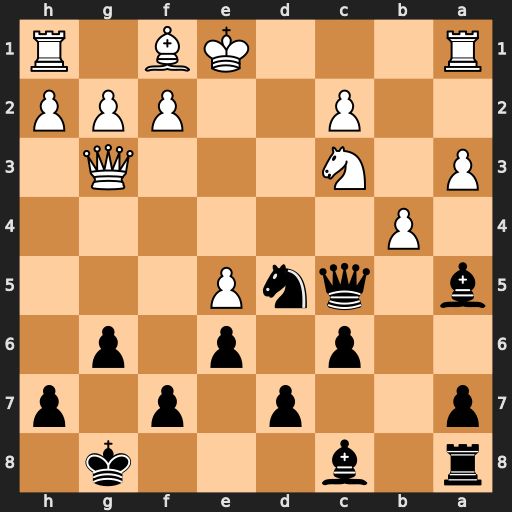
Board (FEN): r1b3k1/p2p1p1p/2p1p1p1/b1qnP3/1P6/P1N3Q1/2P2PPP/R3KB1R
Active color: b
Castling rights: KQ
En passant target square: -
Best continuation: Nxb4 axb4 Bxb4